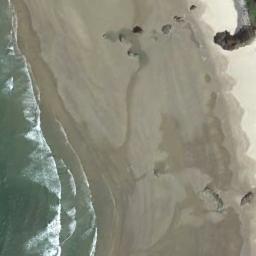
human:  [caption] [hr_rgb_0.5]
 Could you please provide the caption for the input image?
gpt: The beach was peace .

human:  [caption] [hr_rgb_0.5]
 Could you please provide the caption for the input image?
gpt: The beach with white sand and some eroded stones are on the beach .

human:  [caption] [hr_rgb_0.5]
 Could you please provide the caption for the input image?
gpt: The beach is composed of light green seawater and the coast .

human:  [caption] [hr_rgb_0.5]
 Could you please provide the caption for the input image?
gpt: There are water marks on the beach .

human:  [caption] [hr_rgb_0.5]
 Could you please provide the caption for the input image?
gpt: Gray, Light brown mixed sand beach and small pieces of gray-green water .